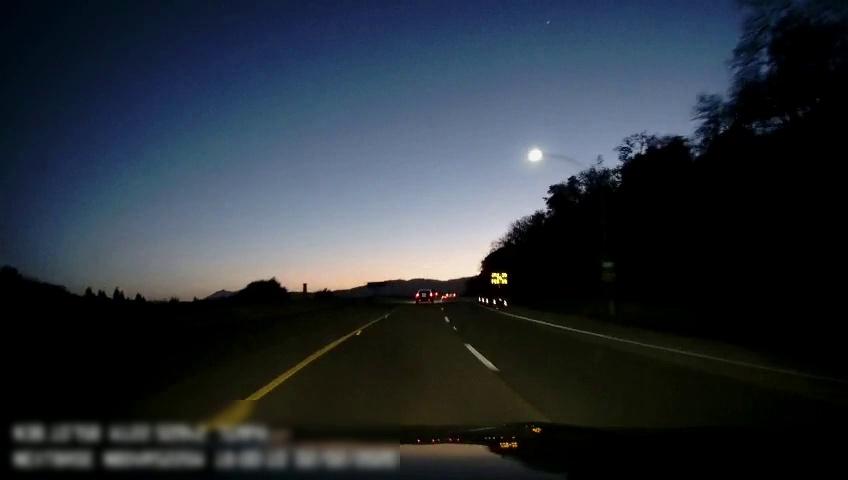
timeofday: Dusk/Dawn/Twilight
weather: Sunny
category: Drivable Space
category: Vehicles | Car
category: Vehicles | Car
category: Lanes | Current Lane
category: Lanes | Current Lane
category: Lanes | Alternate Lane
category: Traffic | Signs
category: Traffic | Signs
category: Traffic | Signs